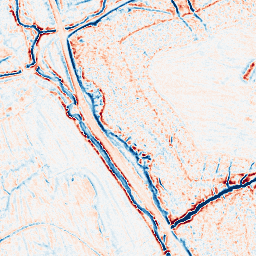
Category: edge_preserving
Decomposition family: bilateral
Decomposition parameters: d: 9
sigma_color: 75
sigma_space: 25
Upsampling method: bicubic_3x
Upsampling parameters: scale: 3
Upsampling scale: 3